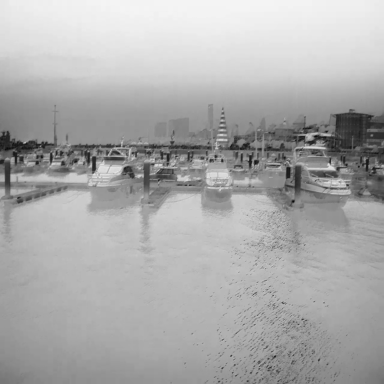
There are seven canoes in the infrared image.